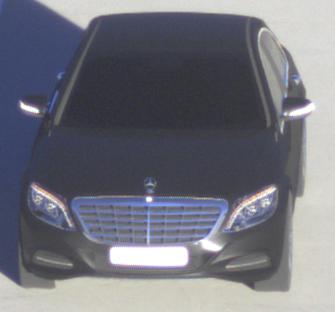
Make: Mercedes-Benz
Model: S 400 HYBRID
Detailed model: S-Class (222) Limousine
Model produced from: 2013/05
Model produced until: 2015/04
Doors: 4
Color: black
Road condition: dry road
Daytime: sunrise or sunset
Contrast: low contrast